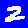
Digit: 2